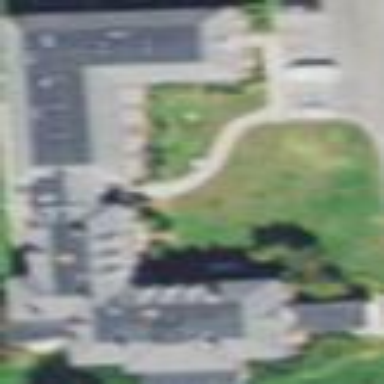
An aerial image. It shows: Building that serves as nursing home.